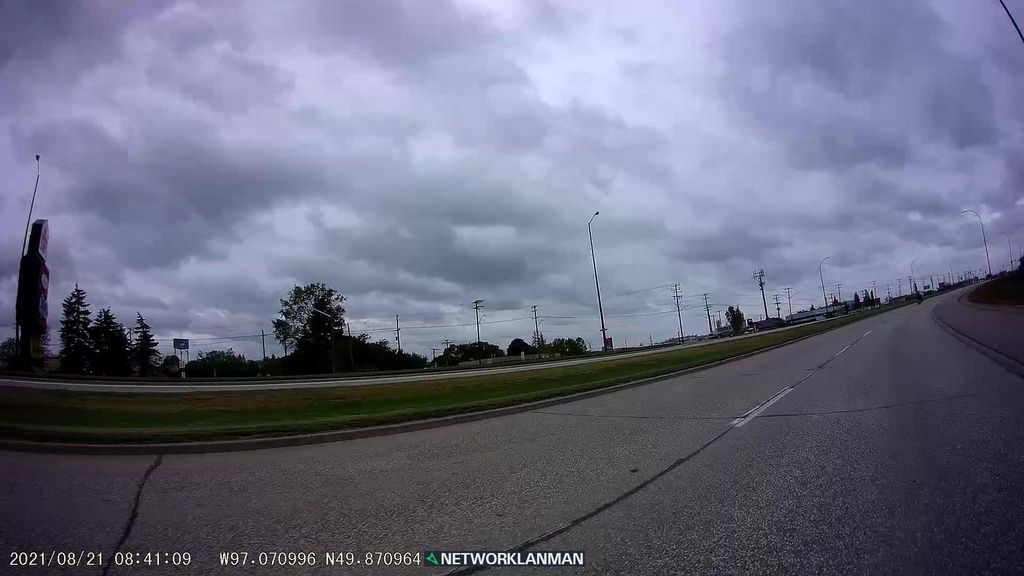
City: winnipeg